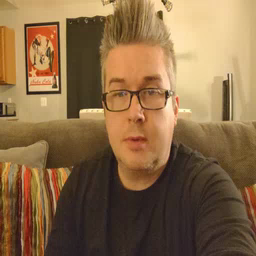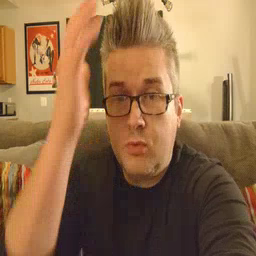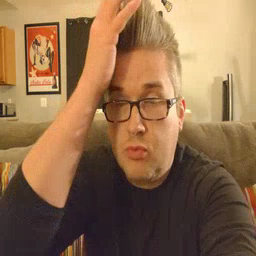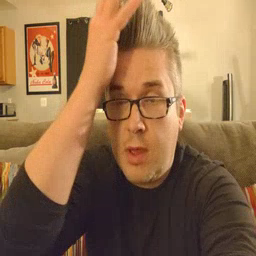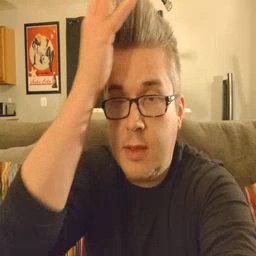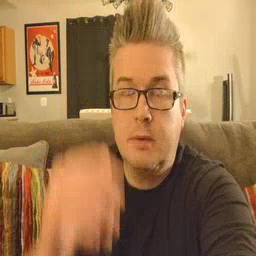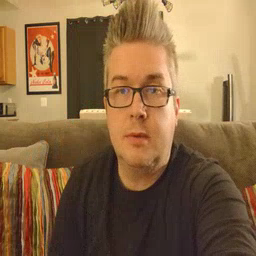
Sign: garbage